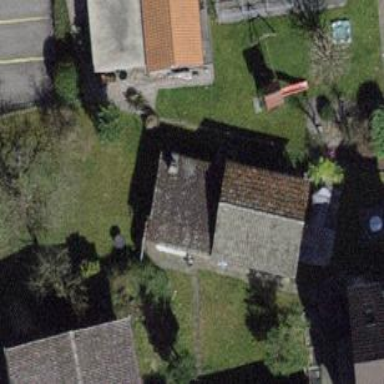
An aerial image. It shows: Building with tiled roof.